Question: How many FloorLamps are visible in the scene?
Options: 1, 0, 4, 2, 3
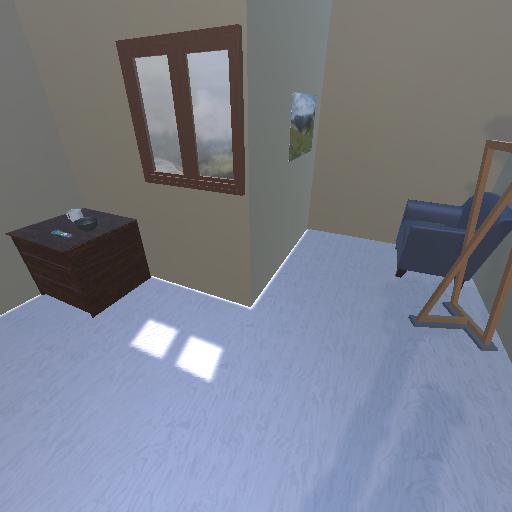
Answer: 1